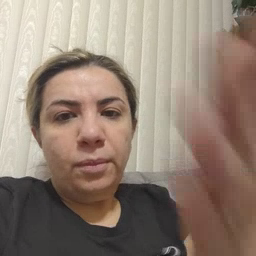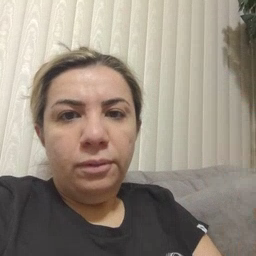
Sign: morning